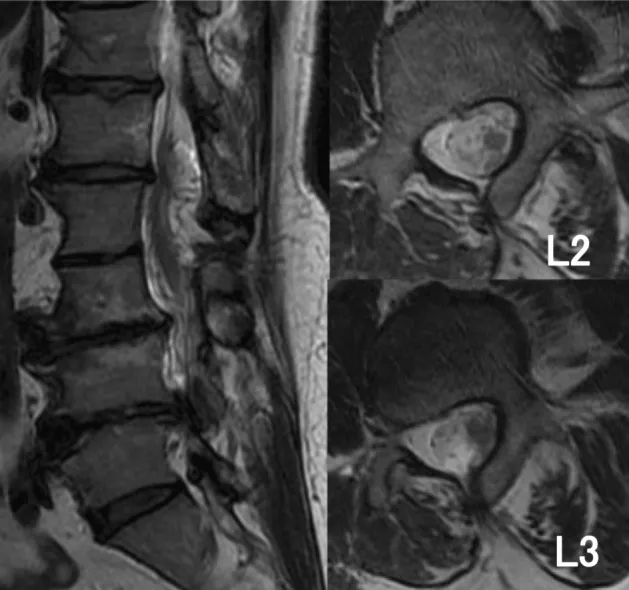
Case 2. T2-weighted MRI scans showing a spinal lipoma at the L2/3 level with a flow void dorsal to the spinal cord.
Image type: radiology (mri)